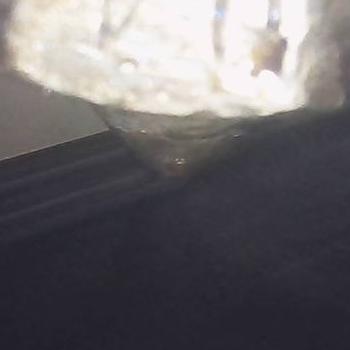
Flow rate: 300%